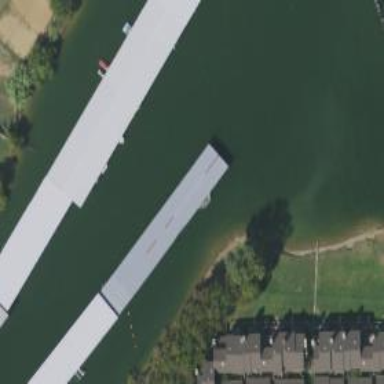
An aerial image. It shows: Boathouse building.